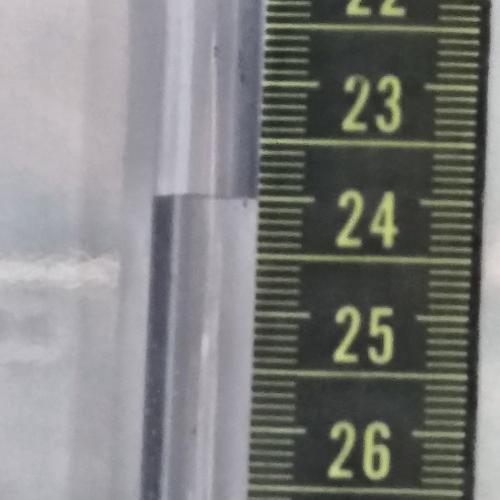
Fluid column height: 24.0 cm